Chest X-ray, PA view. Patient: 51 years old, sex M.
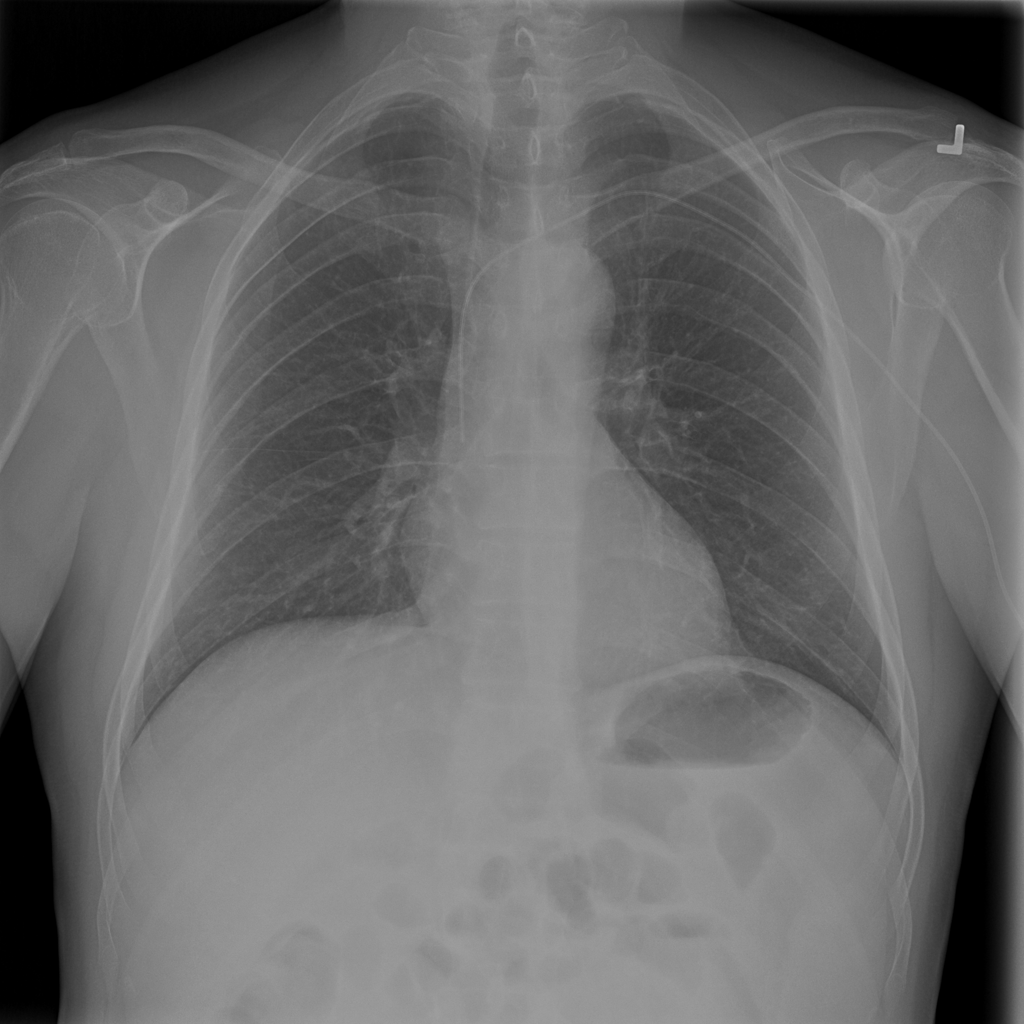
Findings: Atelectasis